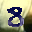
Label: 8